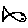
Label: fish